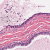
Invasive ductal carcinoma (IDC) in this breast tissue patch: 0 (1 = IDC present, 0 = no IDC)